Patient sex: M
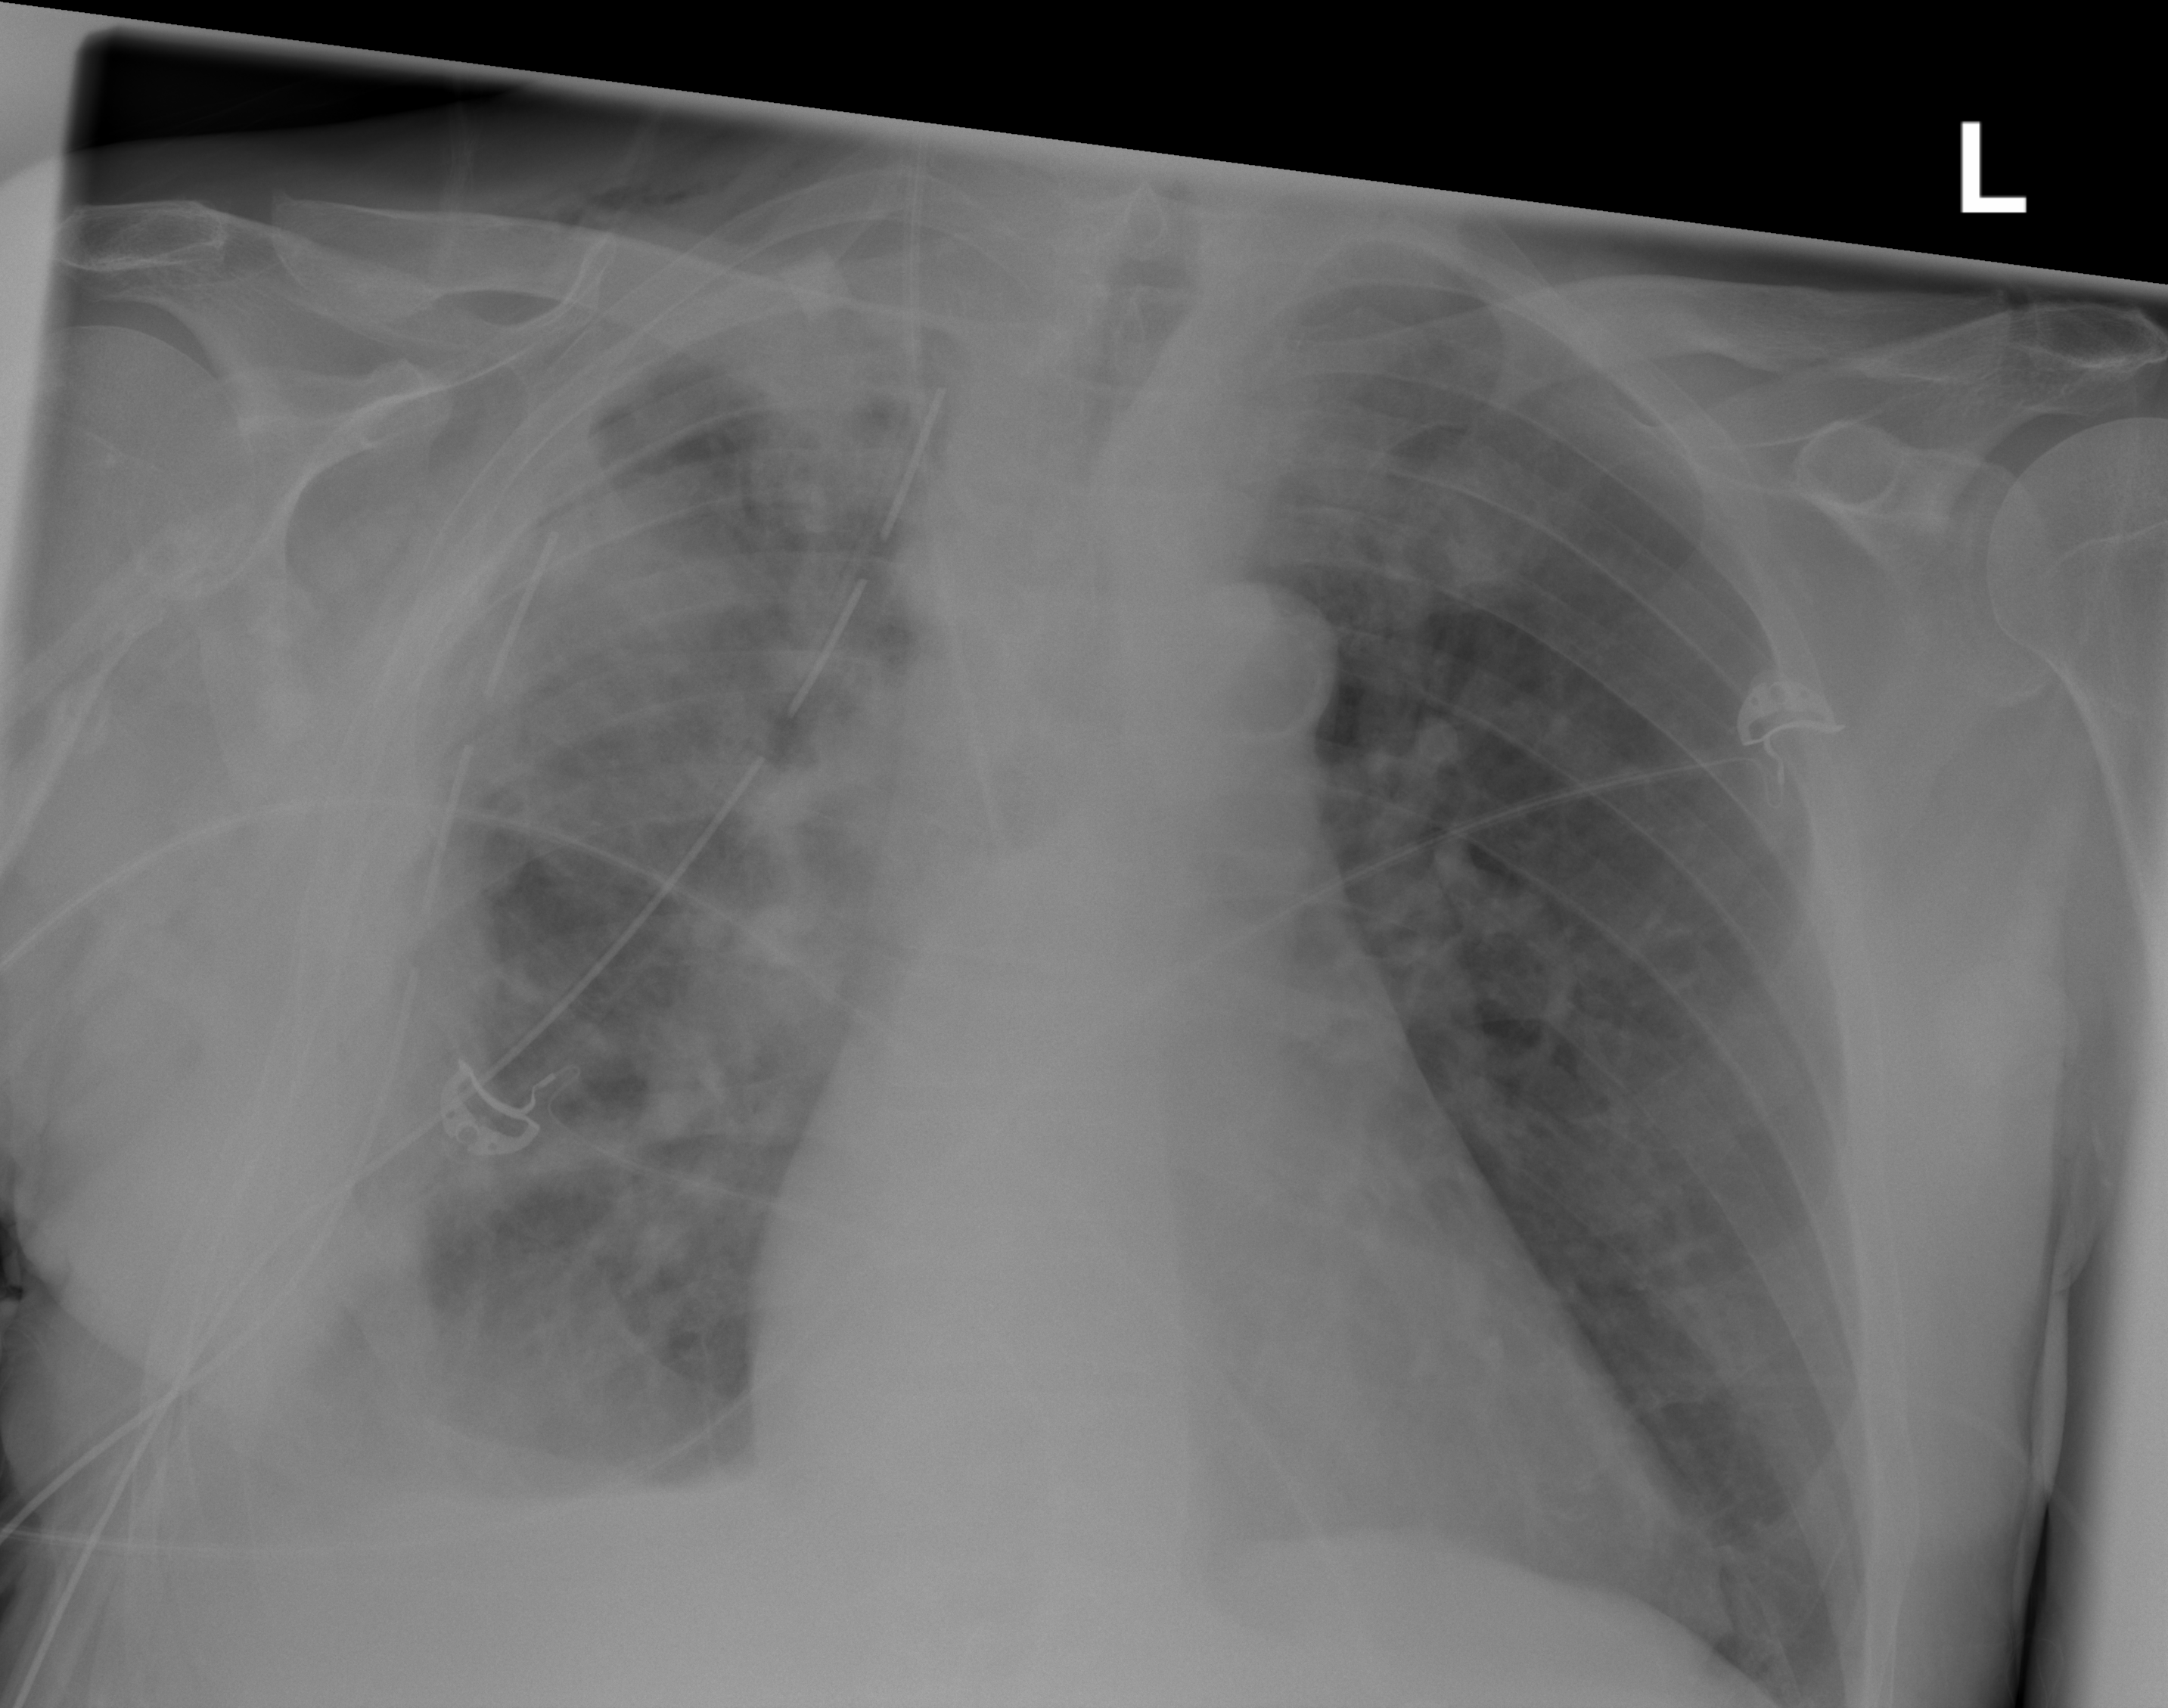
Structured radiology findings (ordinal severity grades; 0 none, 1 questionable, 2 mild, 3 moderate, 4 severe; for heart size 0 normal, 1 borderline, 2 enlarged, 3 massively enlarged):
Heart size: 2
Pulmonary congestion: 0
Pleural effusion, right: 3
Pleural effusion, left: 0
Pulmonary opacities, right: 3
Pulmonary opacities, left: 0
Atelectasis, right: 3
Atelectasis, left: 0